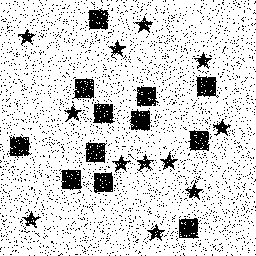
Squares: 12
Triangles: 0
Stars: 12
Total shapes: 24